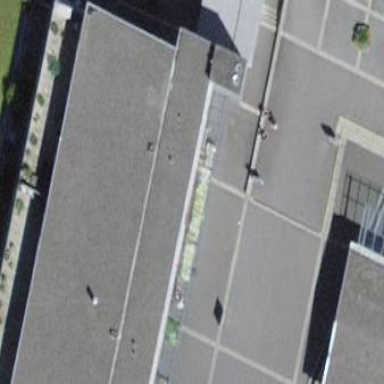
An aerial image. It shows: Apartment building with flat roof.